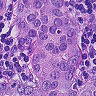
Metastatic tissue present: yes